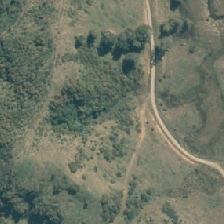
Land cover: high_producing_grassland